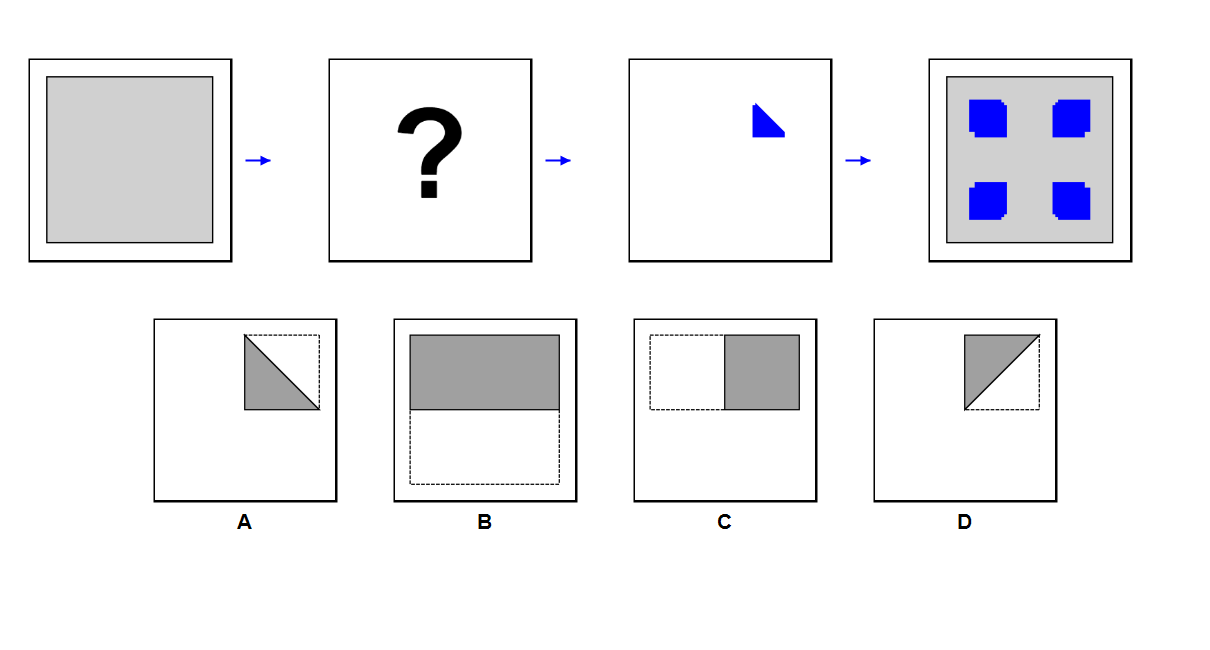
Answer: D